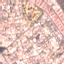
Label: Residential